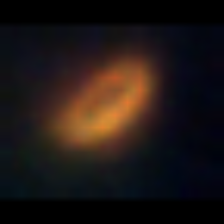
Taxon: Unknown_phyto
Group: Unknown